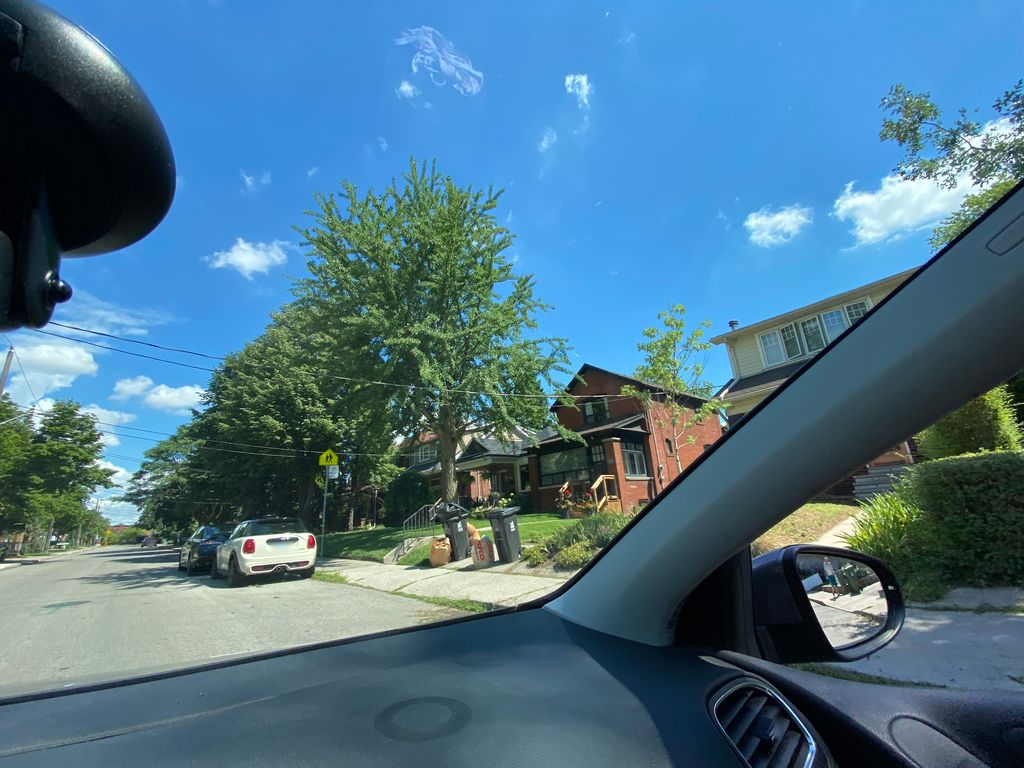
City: toronto